Question: Recently, I've encountered a problem while I'm coding with the Python Tkinter module.
The project is a URL shortener.

Here is the code I wrote:
'''
import tkinter as tk
import random
import string
def shorten_url():
url = url_input_space_entry.get()
result_url_random_part = ''.join(random.choice(string.hexdigits) for digit in range(6))
result_url = f"www.urlshort.com/{result_url_random_part}"
show_result.configure(text=result_url)
window = tk.Tk()
window.title("URL Shortener")
window.geometry("700x600")
app_title = tk.Label(window, text="URL Shortener")
app_title.pack()
url_input_space = tk.Frame(window)
url_input_space.pack()
url_input_label = tk.Label(url_input_space, text="Please enter your URL: ")
url_input_label.pack(side=tk.LEFT)
url_input_space_entry = tk.Entry(url_input_space, width=45)
url_input_space_entry.pack()
result_frame = tk.Frame(window)
result_frame.pack()
result_label = tk.Label(result_frame, text="Result: ")
result_label.pack(side=tk.LEFT)
show_result = tk.Entry(result_frame, width=34)
show_result.pack()
shorten_url_button = tk.Button(window, text="Shorten it", command=shorten_url)
shorten_url_button.pack()
window.mainloop()
'''
So, I expect that:
First, I enter the URL that needs to be shortened:
> Please enter your URL: xxxx.com (Example URL)
Then, after I pressed the 'Shorten it' button, this is the result I expect to get in the resulting frame:
> Result: <URL>
But now, the RESULT frame didn't show anything after I pressed the button.
(The reason why I have no clue about the problem at all, is that after I ran the program, there is no error message came out.)
Can someone tell me what did I code wrong and how can I fix it? Thanks a lot!
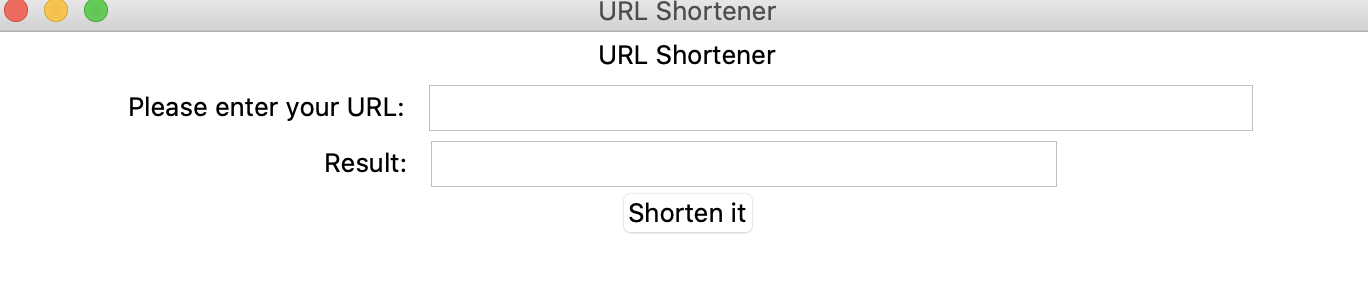
Answer: You can't use configure method with Entry widget.
You should instead clear the Entry, and then insert your string like this :
'''
show_result.delete(0, tk.END)
show_result.insert(0,result_url)
'''
Your main code should be
'''
def shorten_url():
url = url_input_space_entry.get()
result_url_random_part = ''.join(random.choice(string.hexdigits) for digit in range(6))
result_url = f"www.urlshort.com/{result_url_random_part}"
show_result.delete(0, tk.END)
show_result.insert(0,result_url)
window = tk.Tk()
window.title("URL Shortener")
window.geometry("700x600")
app_title = tk.Label(window, text="URL Shortener")
app_title.pack()
url_input_space = tk.Frame(window)
url_input_space.pack()
url_input_label = tk.Label(url_input_space, text="Please enter your URL: ")
url_input_label.pack(side=tk.LEFT)
url_input_space_entry = tk.Entry(url_input_space, width=45)
url_input_space_entry.pack()
result_frame = tk.Frame(window)
result_frame.pack()
result_label = tk.Label(result_frame, text="Result: ")
result_label.pack(side=tk.LEFT)
show_result = tk.Entry(result_frame, width=34)
show_result.pack()
shorten_url_button = tk.Button(window, text="Shorten it", command=shorten_url)
shorten_url_button.pack()
window.mainloop()
'''